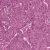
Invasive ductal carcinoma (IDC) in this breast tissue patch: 1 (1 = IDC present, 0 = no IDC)